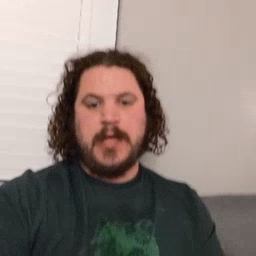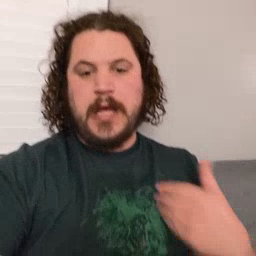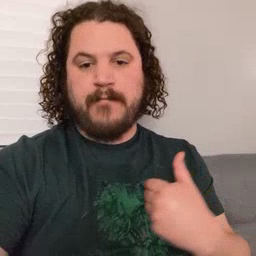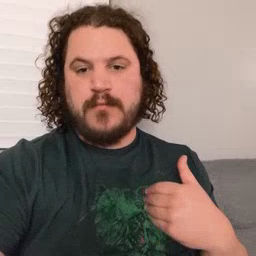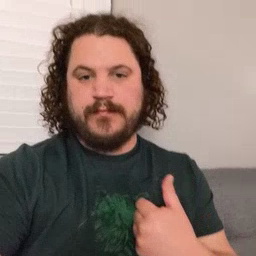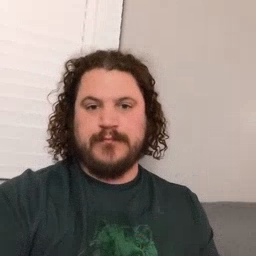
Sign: animal